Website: home-depot
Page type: billing-address
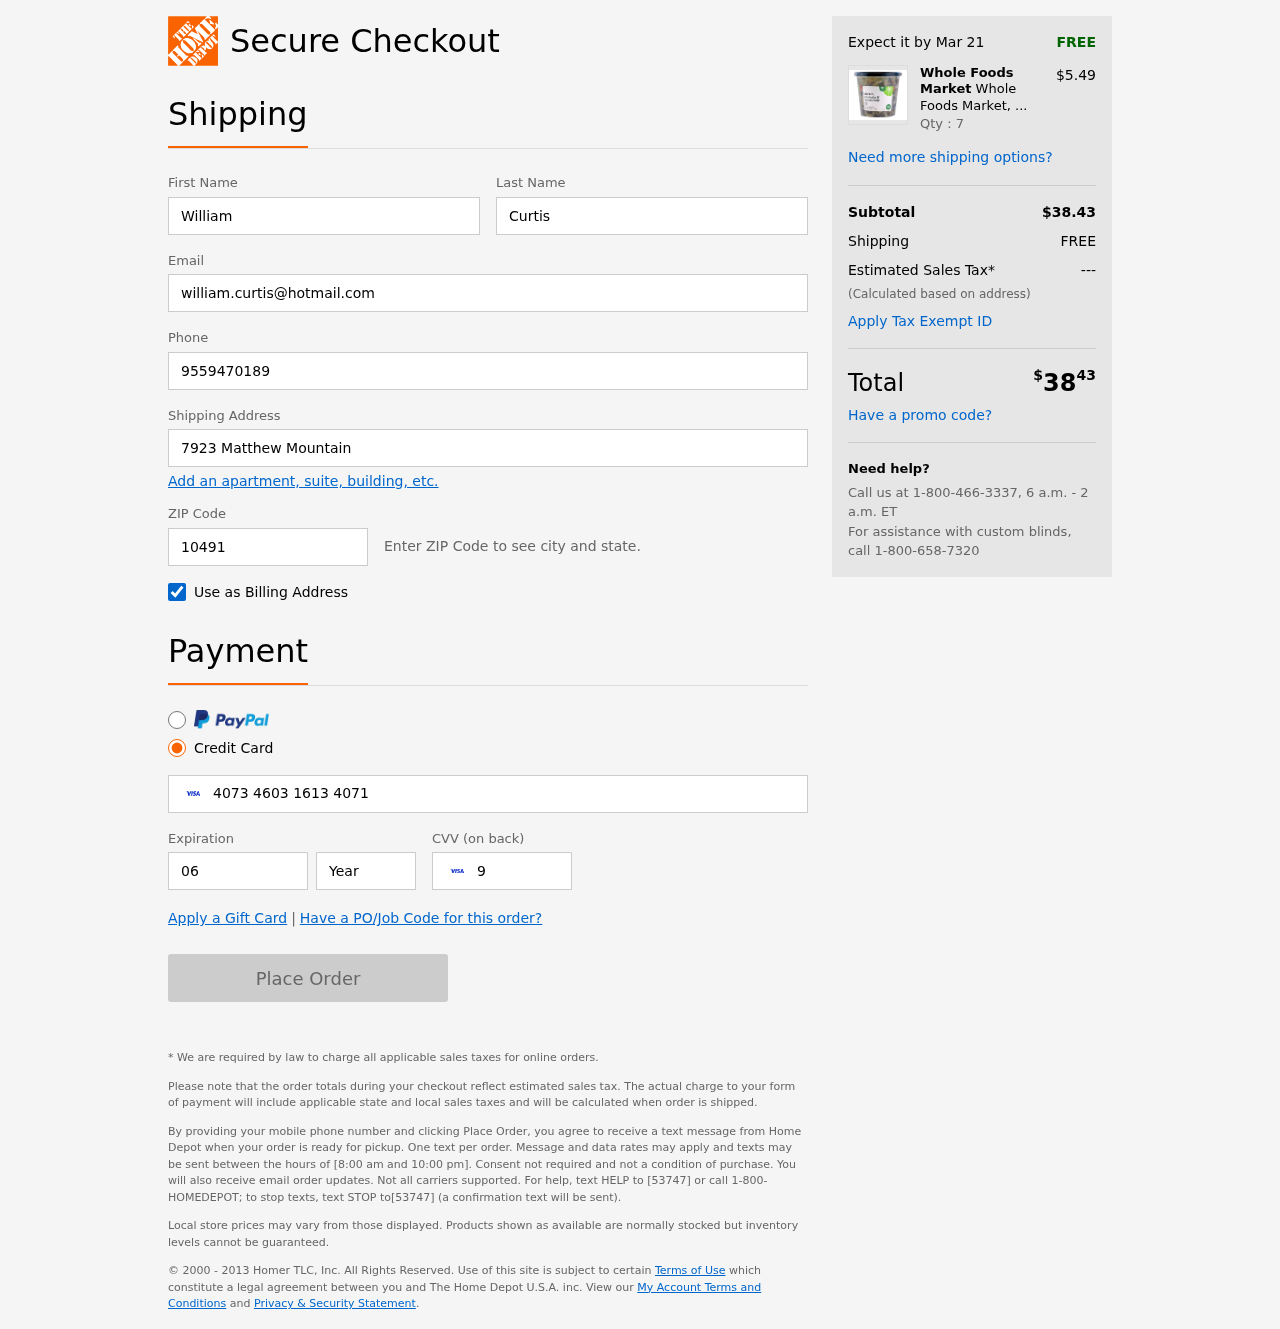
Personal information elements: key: PII_FIRSTNAME
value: William
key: PII_LASTNAME
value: Curtis
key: PII_EMAIL
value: william.curtis@hotmail.com
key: PII_PHONE
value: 9559470189
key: PII_STREET
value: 7923 Matthew Mountain
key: PII_POSTCODE
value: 10491
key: PII_CARD_NUMBER
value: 4073 4603 1613 4071
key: PII_CARD_EXPIRY_MONTH
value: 06
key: PII_CARD_CVV
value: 992
Product elements: key: PRODUCT1_BRAND
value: Whole Foods Market
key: PRODUCT1_NAME
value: Whole Foods Market, Chicken, Artichoke & Lemon Soup, 24 oz
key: PRODUCT1_PRICE
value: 5.49
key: PRODUCT1_QUANTITY
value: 7
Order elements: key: ORDER_DELIVERY_DATE
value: Mar 21
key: ORDER_SUBTOTAL
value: $38.43
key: ORDER_SHIPPING_COST
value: FREE
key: ORDER_TAX
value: ---
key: ORDER_TOTAL2
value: $3843